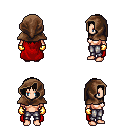
a pixel art fantasy rpg character, female body template, human, light skin, red cape, metal pants, brown unkempt hairstyle, cloth hood, gold gloves, four views (front, back, left, right), 2x2 character sprite sheet, small pixel art, hard edges, no anti-aliasing